Question: OK in my story board I have made a UICollectionView with 3 cells. One of the cells I made a custom class for that obviously extends the UICollectionViewCell:

And I registered the class in my ViewDiDApear:
'''
[self.collectionView registerClass:[DeviceImageCell class] forCellWithReuseIdentifier:@"Cell1"];
'''
Also I have added an imageView to that specific cell and an outlet for that imageView in my custom class. Problem occurs when I make my custom cell it forgets everything that was set in my storyboard, aka the background color, where my image view is and so on. Because of this my imageView returns nil all the time.
'''
-(UICollectionViewCell *)collectionView:(UICollectionView *)collectionView cellForItemAtIndexPath:(NSIndexPath *)indexPath {
if(indexPath.row == 0)
{
static NSString *identifier = @"Cell1";
DeviceImageCell *cell = [collectionView dequeueReusableCellWithReuseIdentifier:identifier forIndexPath:indexPath];
UIImage *image = [UIImage imageNamed:@"dysart-woods-full.jpg"];
cell.imageview.image = image;
cell.backgroundColor = [UIColor blueColor];
//cell.imageview.image = image;
return cell;
}
else if(indexPath.row == 1)
{
static NSString *identifier = @"Cell2";
UICollectionViewCell *cell = [collectionView dequeueReusableCellWithReuseIdentifier:identifier forIndexPath:indexPath];
return cell;
}
else
{
static NSString *identifier = @"Cell3";
UICollectionViewCell *cell = [collectionView dequeueReusableCellWithReuseIdentifier:identifier forIndexPath:indexPath];
UIImageView *imageView = (UIImageView *)[cell viewWithTag:1];
imageView.image = [UIImage imageNamed:@"dysart-woods-full.jpg"];
return cell;
}
}
'''
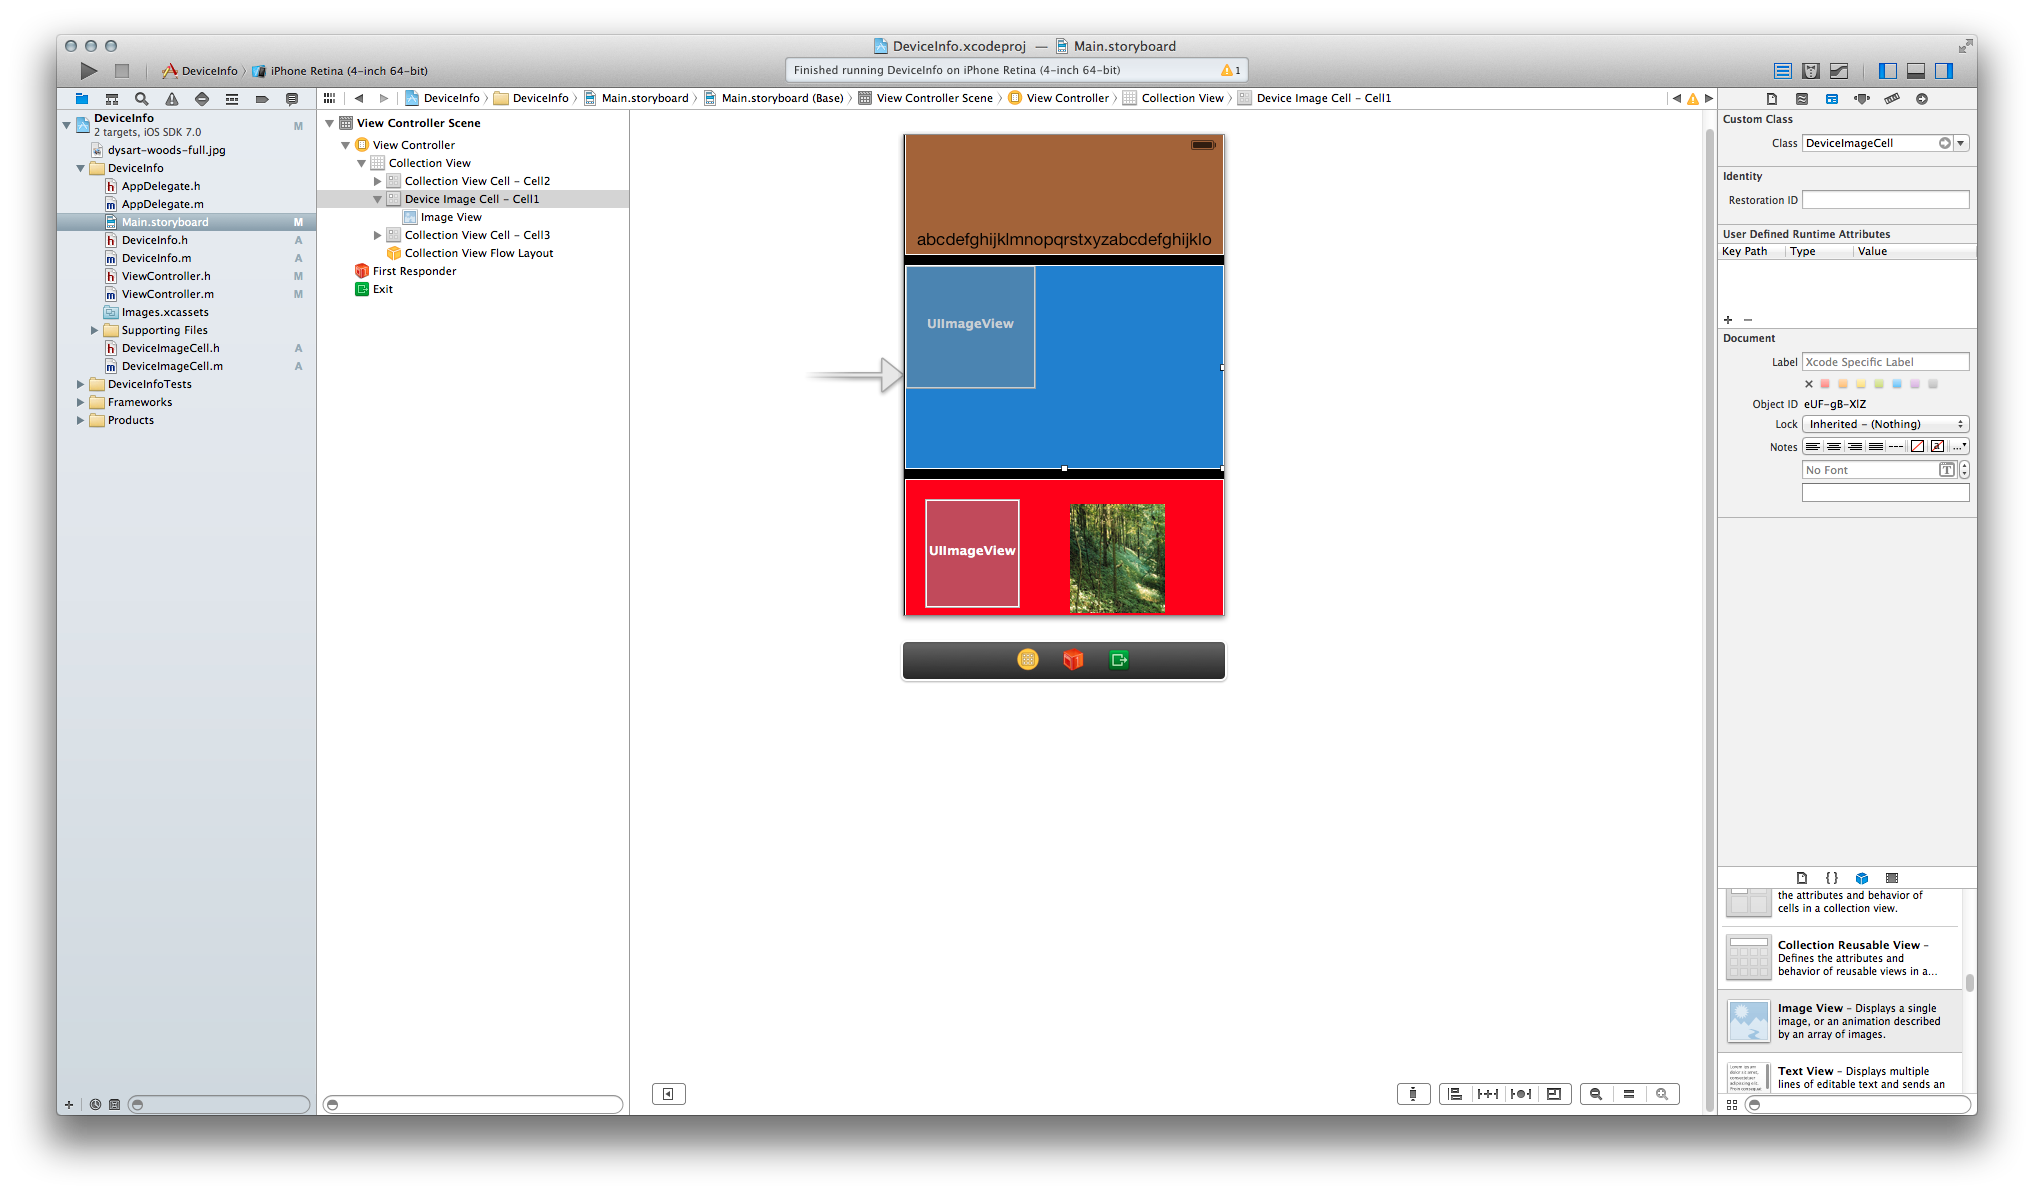
Answer: You have probably long solved this issue.
However for those finding this and having the same issue
it is the 'registerClass' call in your 'viewDidAppear'
'''
[self.collectionView registerClass:[DeviceImageCell class] forCellWithReuseIdentifier:@"Cell1"];
'''
You are already registering the class in Interface Builder, so the call to 'registerClass:forCellWithReuseIdentifier:' is replacing the entry created by IB.
Removing this line will fix the issue.